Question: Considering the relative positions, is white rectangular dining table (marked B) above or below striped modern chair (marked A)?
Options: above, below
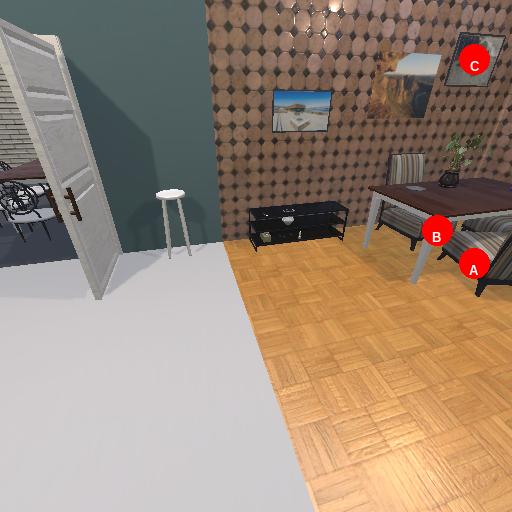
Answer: above